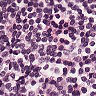
Metastatic tissue present: no